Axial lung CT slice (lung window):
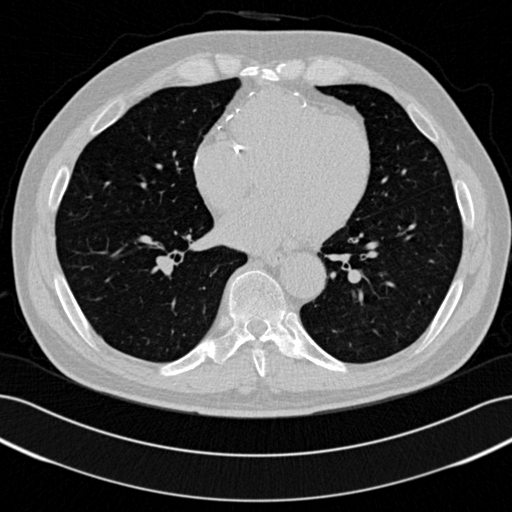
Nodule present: no